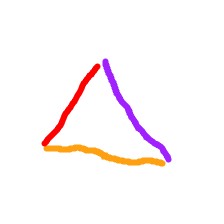
Shape: triangle